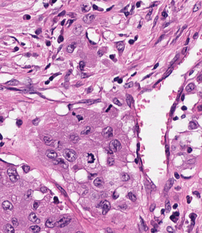
Tumor epithelial tissue: yes
Tumor-associated stroma tissue: yes
Normal tissue: no